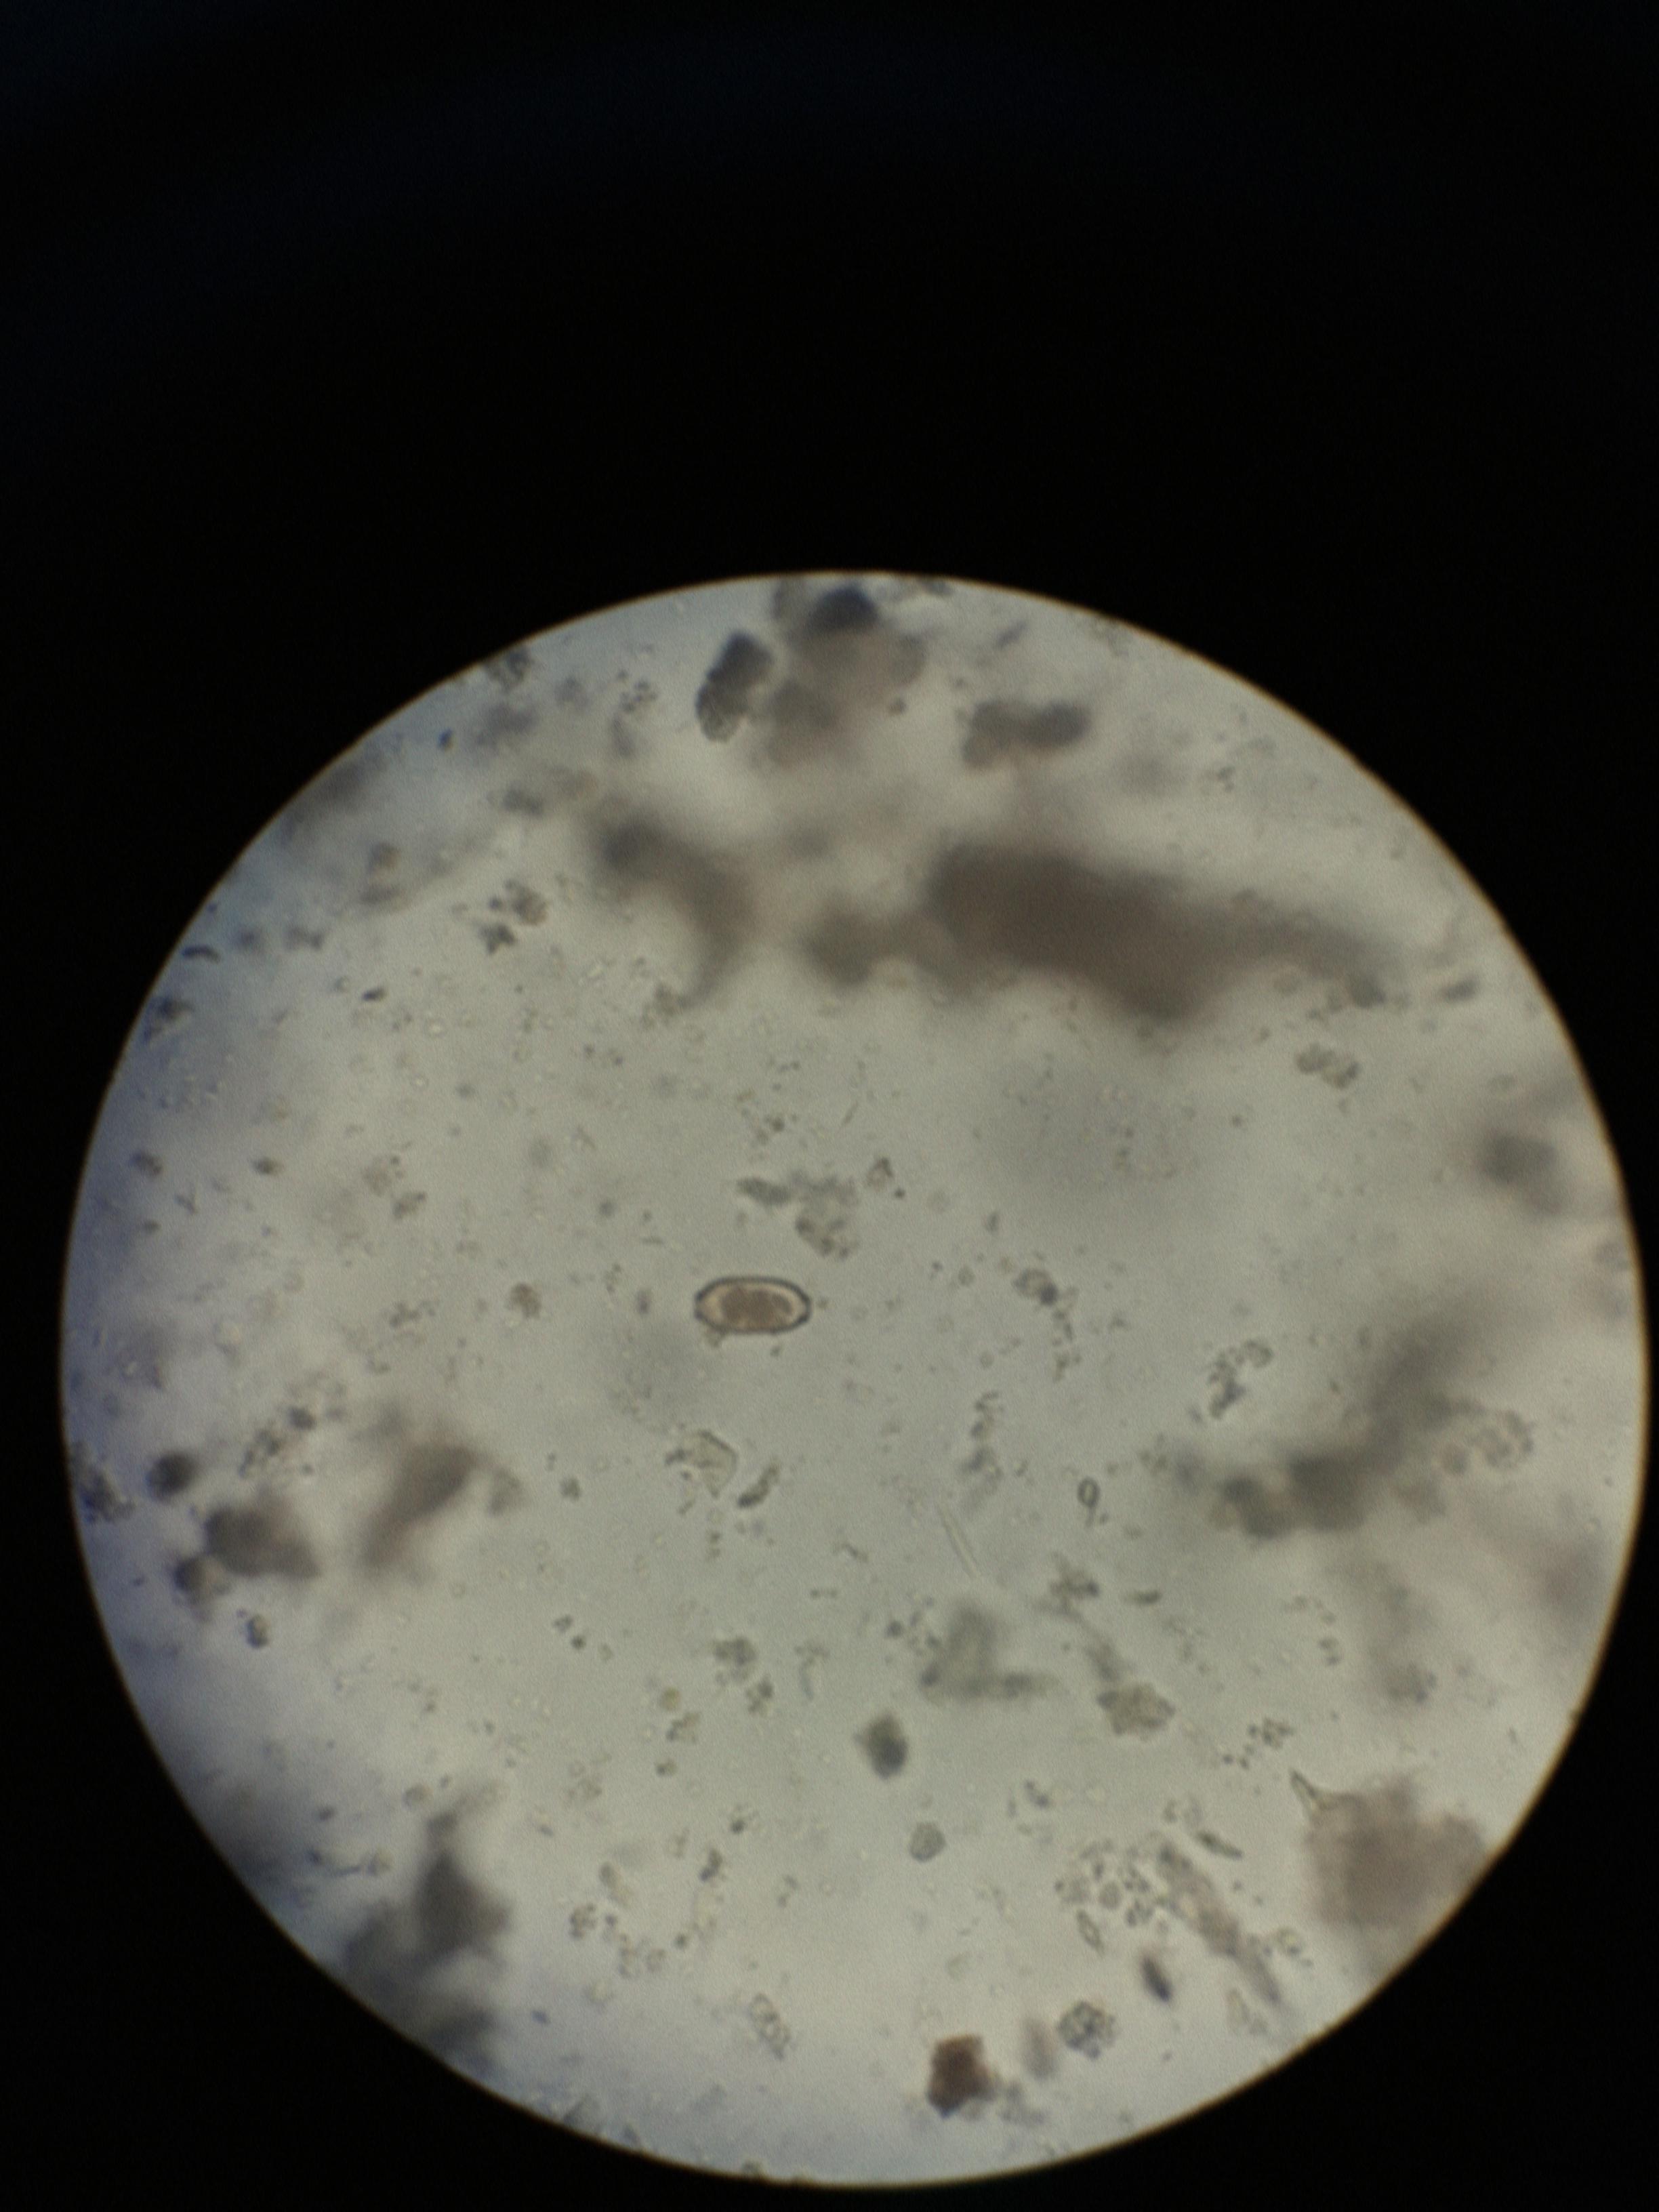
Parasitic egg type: Capillaria philippinensis